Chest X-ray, PA view. Patient: 35 years old, sex F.
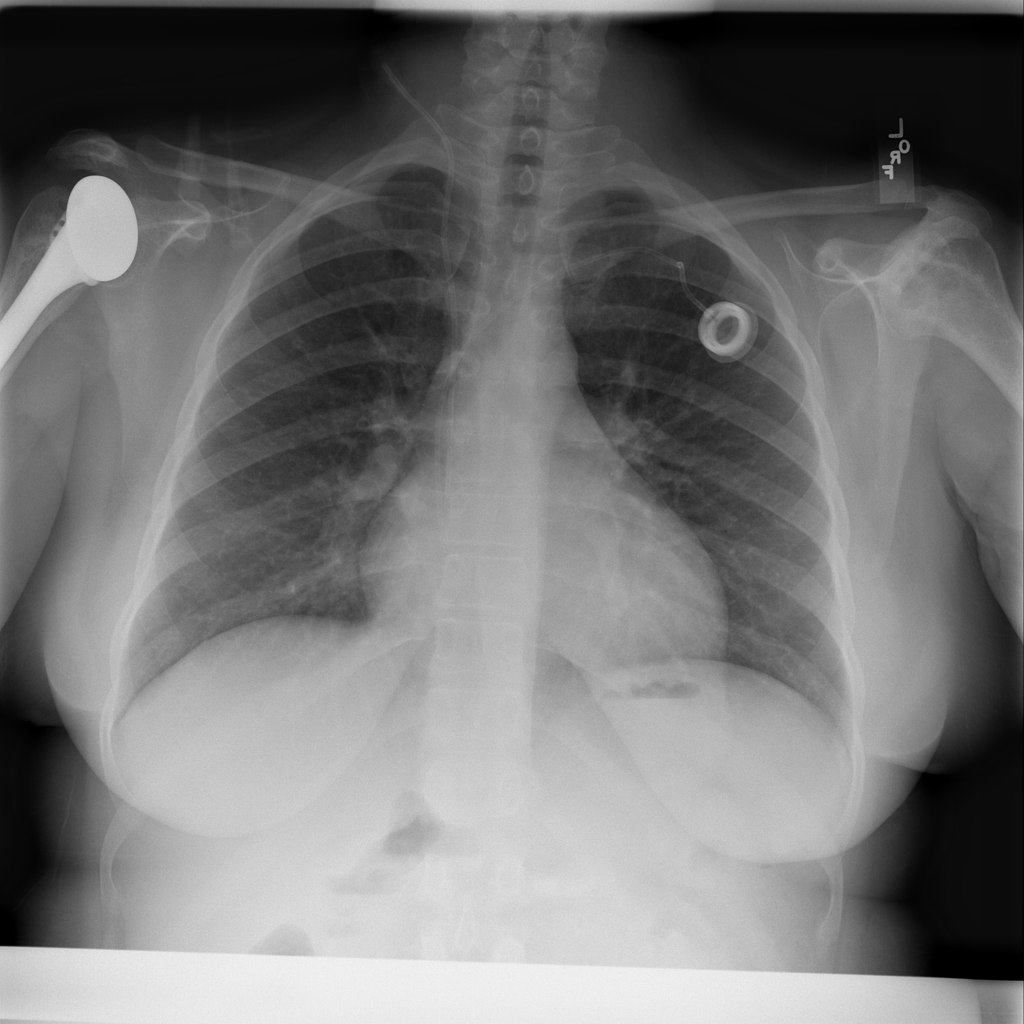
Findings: No Finding